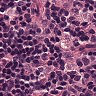
Metastatic tissue present: no